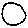
Label: circle